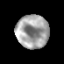
Tissue: prostate
Cell type: Epithelial cells
Senescence score: 0.3612
Nuclear area (px): 1059
Mean DAPI intensity: 162.305